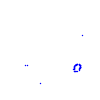
Particle: kaon